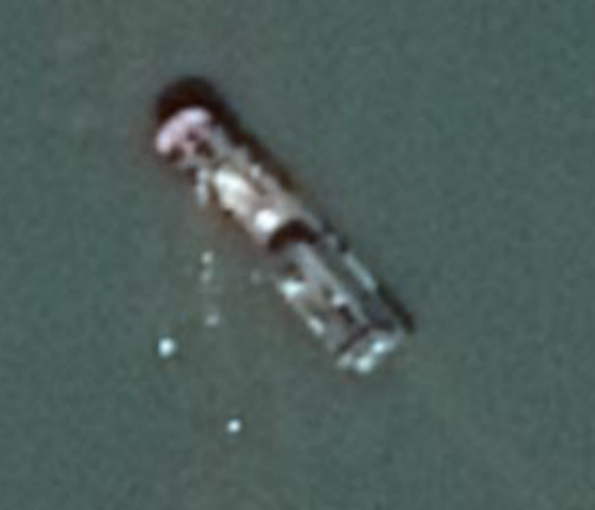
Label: Cargo_ship